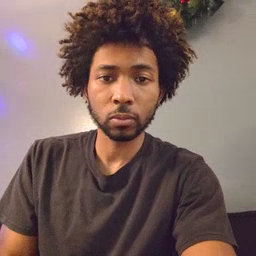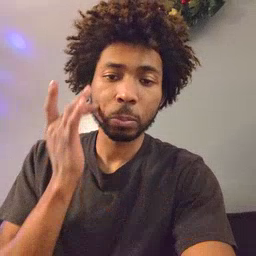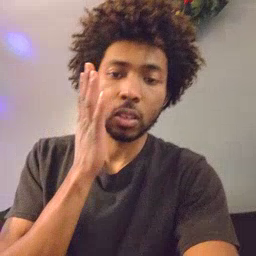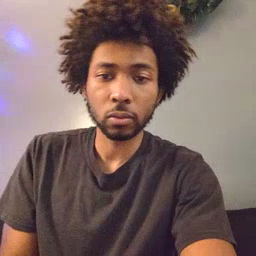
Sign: bee